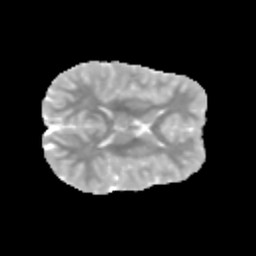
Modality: MD
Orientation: axial
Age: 9
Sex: male
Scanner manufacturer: siemens
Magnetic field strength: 3 T
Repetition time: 3.8 s
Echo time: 0.07 s